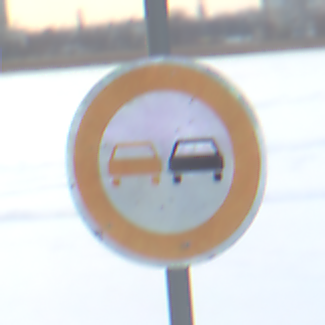
Verkehrszeichen: Ueberholverbot
Umgebung: Outdoor, Nature
Tageszeit: SunriseSunset
Wetter: PartlyCloudy
Licht: Natural
Jahreszeit: NotSpecified
Kontrast: LowContrast